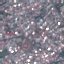
Label: Residential